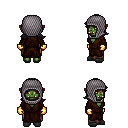
a pixel art fantasy rpg character, female body template, orc, green skin, brown robe, robe skirt, raven loose hair, chain hood, gold gloves, gray slippers, four views (front, back, left, right), 2x2 character sprite sheet, small pixel art, hard edges, no anti-aliasing